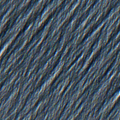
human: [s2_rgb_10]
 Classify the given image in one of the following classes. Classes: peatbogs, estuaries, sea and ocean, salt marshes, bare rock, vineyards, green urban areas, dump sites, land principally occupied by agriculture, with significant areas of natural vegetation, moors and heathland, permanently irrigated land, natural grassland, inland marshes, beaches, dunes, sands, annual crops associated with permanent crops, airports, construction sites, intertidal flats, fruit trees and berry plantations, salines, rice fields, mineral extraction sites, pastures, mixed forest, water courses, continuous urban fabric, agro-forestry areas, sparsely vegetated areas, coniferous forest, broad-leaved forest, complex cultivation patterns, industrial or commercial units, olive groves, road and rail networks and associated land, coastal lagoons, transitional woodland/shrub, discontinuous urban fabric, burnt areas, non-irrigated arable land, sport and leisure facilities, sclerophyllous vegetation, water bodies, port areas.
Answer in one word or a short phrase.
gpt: continuous urban fabric